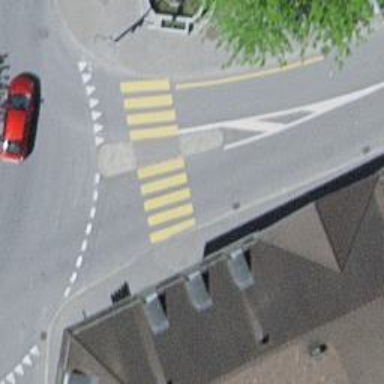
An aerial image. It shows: Marked crossing with zebra sign and island in the middle.